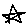
Label: star